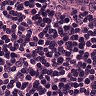
Metastatic tissue present: yes